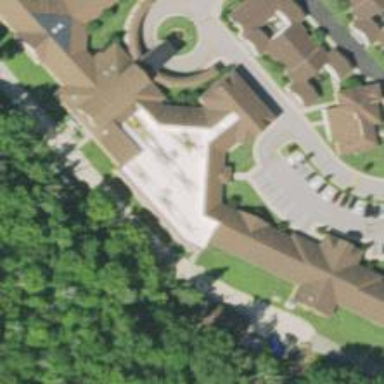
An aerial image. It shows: Nursing home building.